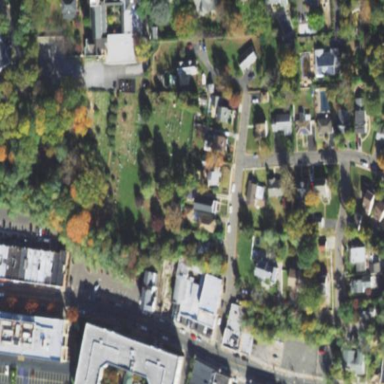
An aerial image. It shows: Cemetery.